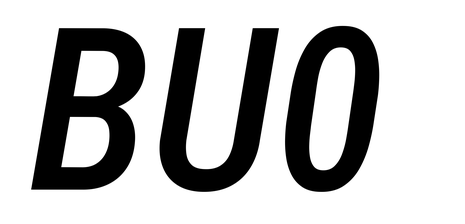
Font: Roboto-Italic_Condensed_Medium_Italic